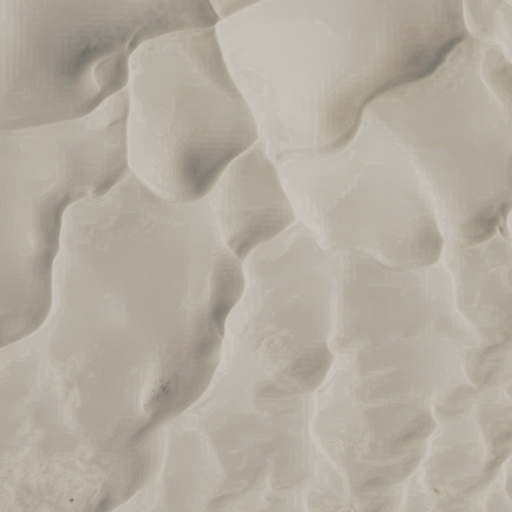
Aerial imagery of mountain in California named Dumont Dunes containing only barren land